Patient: sex M, age 35
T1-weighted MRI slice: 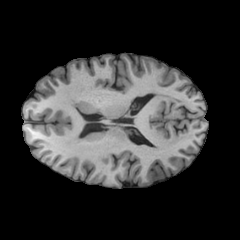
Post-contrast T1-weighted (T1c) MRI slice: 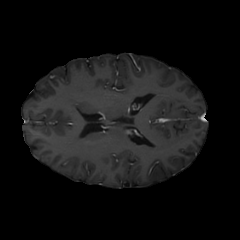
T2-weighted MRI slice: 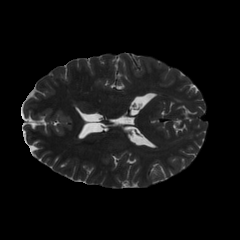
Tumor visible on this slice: no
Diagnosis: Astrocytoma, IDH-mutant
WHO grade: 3